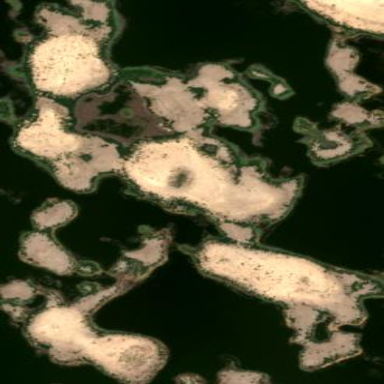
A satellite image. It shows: Natural area covered with sand.